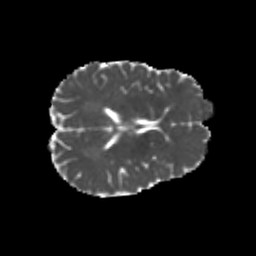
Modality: MD
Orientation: axial
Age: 26
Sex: male
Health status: healthy
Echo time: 0.074 s